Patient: sex F, age 51
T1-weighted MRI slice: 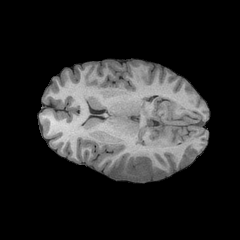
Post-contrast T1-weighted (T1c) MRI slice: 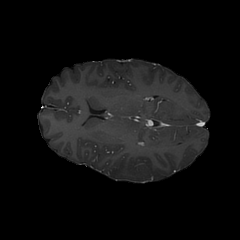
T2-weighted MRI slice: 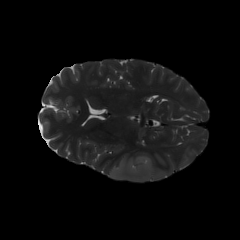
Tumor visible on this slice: yes
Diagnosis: Astrocytoma, IDH-wildtype
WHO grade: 3